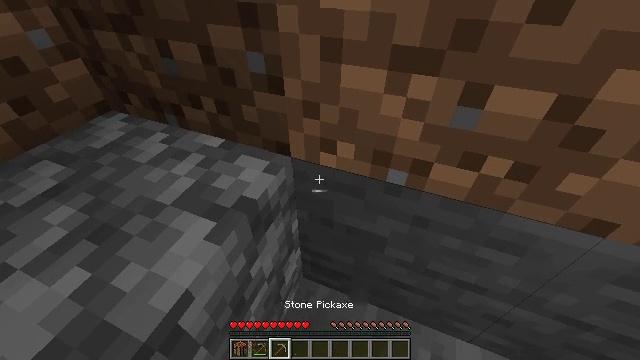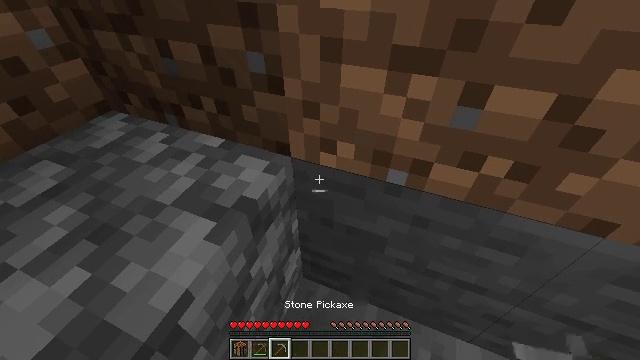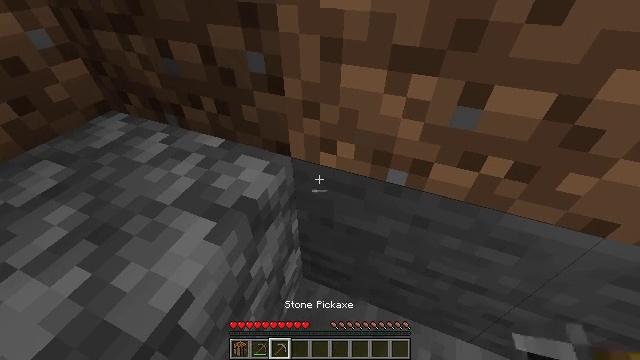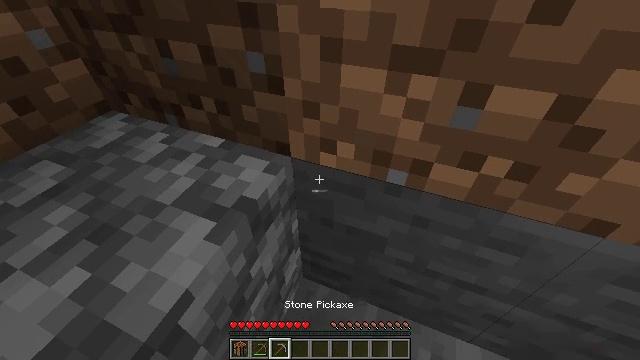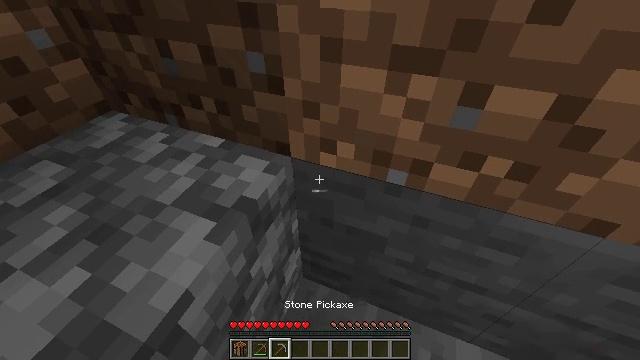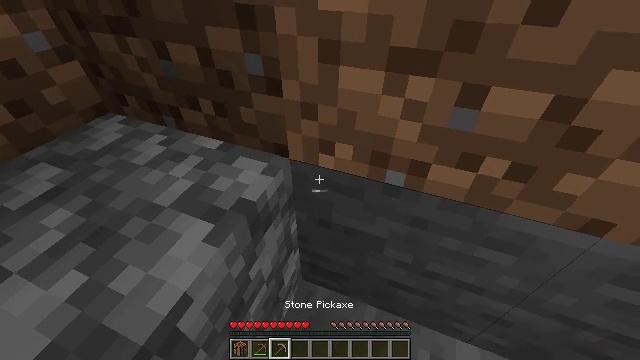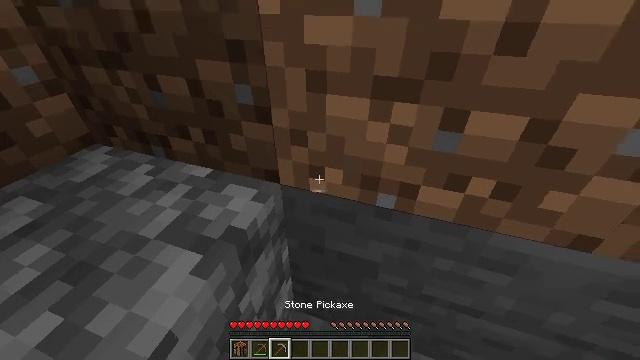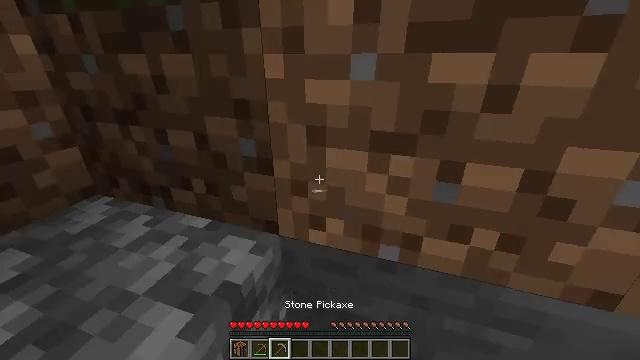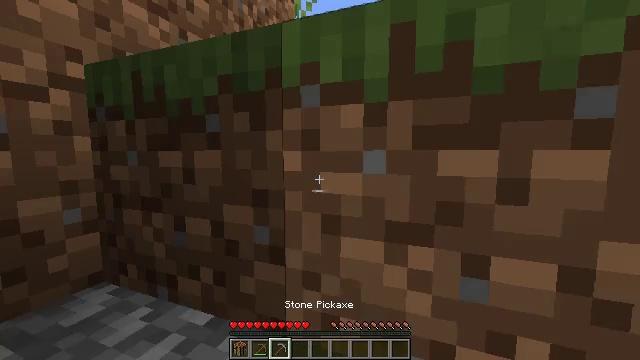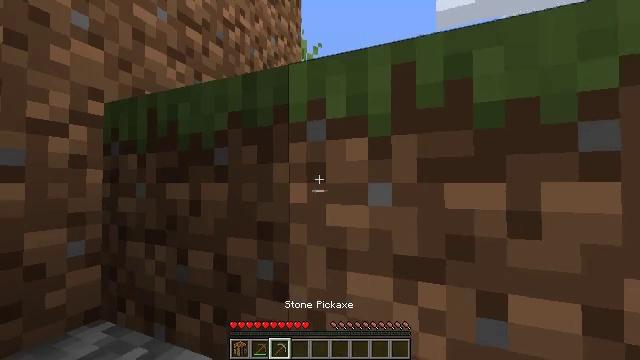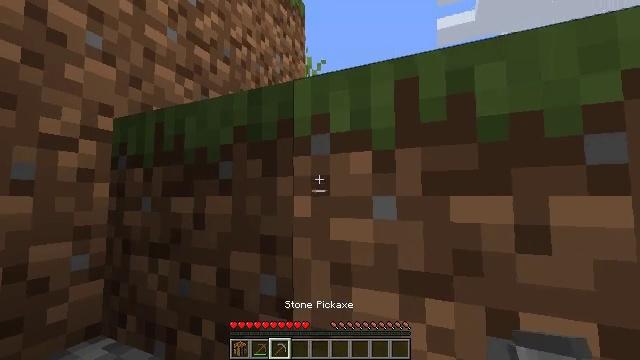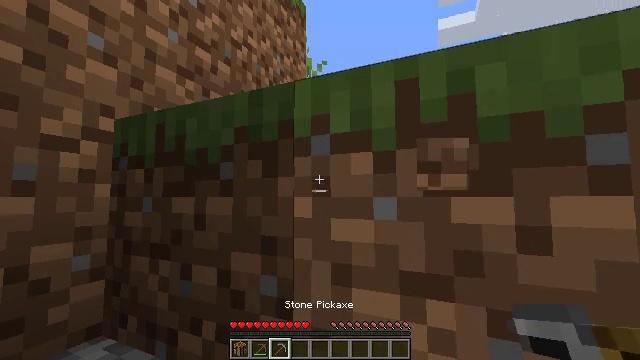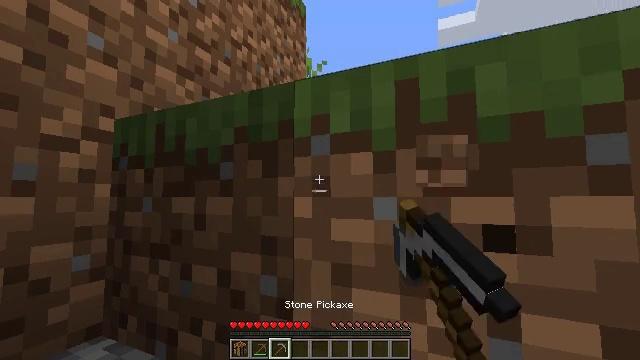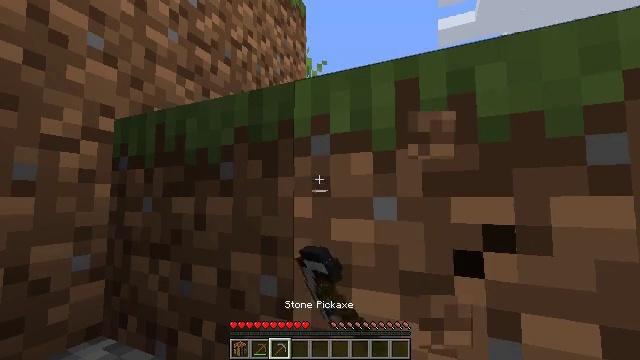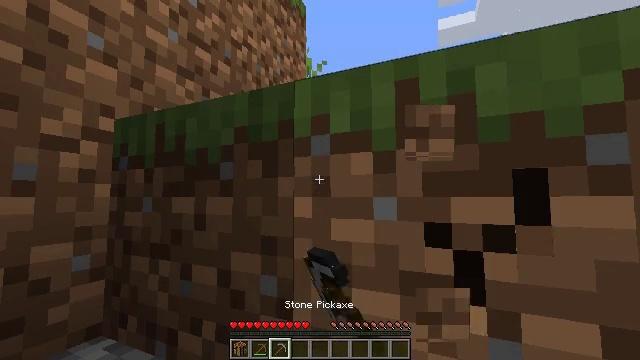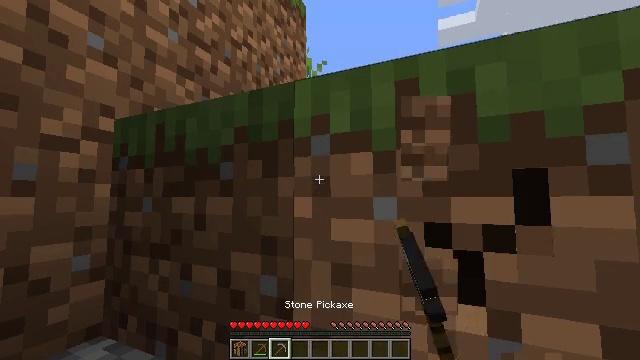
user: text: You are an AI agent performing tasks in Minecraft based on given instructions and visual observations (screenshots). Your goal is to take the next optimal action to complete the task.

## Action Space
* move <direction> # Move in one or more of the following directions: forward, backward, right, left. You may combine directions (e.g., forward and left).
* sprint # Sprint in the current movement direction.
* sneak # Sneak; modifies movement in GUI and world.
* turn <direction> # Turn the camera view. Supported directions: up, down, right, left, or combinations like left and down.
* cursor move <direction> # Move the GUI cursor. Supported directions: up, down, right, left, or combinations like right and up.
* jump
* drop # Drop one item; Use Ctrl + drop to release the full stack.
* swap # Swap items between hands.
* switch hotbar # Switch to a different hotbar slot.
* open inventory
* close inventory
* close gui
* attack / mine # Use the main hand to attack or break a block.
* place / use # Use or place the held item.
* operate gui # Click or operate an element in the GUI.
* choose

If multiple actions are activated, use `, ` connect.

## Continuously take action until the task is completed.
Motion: motion action
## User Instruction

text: Collect the grass block using a shovel.
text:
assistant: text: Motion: no_op
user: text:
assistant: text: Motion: no_op
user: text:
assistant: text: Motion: no_op
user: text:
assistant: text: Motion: no_op
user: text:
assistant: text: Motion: no_op
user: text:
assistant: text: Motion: turn right and up
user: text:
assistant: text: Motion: turn up
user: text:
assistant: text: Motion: turn left and up
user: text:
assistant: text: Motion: turn left and up
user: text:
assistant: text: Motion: turn up
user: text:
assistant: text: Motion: attack / mine
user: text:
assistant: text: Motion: attack / mine
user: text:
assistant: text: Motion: attack / mine
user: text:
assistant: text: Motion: attack / mine
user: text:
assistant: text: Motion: attack / mine
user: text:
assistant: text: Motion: attack / mine
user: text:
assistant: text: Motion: attack / mine
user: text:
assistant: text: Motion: attack / mine
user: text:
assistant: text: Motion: attack / mine
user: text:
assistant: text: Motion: attack / mine
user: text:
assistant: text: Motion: attack / mine
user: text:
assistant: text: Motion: attack / mine
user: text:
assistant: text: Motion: attack / mine
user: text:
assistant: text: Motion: attack / mine
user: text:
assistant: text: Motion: attack / mine
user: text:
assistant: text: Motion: attack / mine
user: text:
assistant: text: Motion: attack / mine
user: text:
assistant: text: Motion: attack / mine
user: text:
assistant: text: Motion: attack / mine
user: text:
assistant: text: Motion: attack / mine